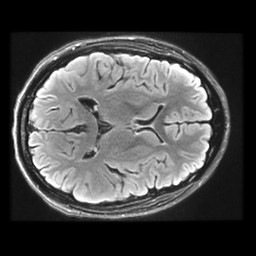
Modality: FLAIR
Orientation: axial
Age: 20
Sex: female
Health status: healthy
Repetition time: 12 s
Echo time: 0.09782 s